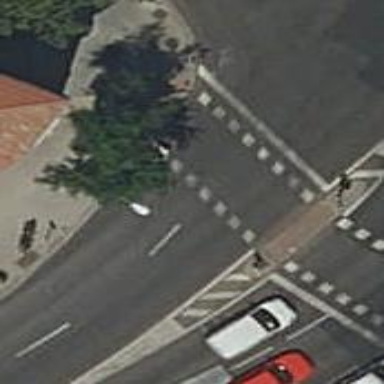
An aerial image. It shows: Zebra crossing controlled by traffic signals.